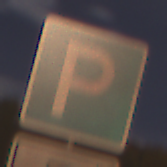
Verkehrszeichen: Parken
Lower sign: HinweisDurchSinnbild22
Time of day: Night
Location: Outdoor (Suburban)
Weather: PartlyCloudy
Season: NotSpecified
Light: Artificial